Eсть прямая $l$ и плоскость $a$. Они перпендикулярны. По прямой может двигаться частица 1, а по плоскости — частица 2, масса каждой частицы $m$. Частицы притягиваются по закону гравитации. Трения нет.
Изначально частица 1 покоится, а вторую приводят в движение. Её скорость перпендикулярна линии, соединяющей частицы, а расстояние между частицами равно $R$. Найдите минимальное значение скорости второй частицы $v_{02}$, при котором частицы окажутся на бесконечном удалении друг от друга. Теперь частицы находятся на равных расстояниях от точки пересечения прямой и плоскости, расстояние между ними равно $R$. Частицам сообщают равные скорости $v_0$, лежащие в одной плоскости, перпендикулярной плоскости $\alpha$.
Найдите значение $v_0$, при котором частица 2 спустя большое время окончательно остановится на конечном расстоянии от начала координат и значение скорости $v_1$ первой частицы при этом.
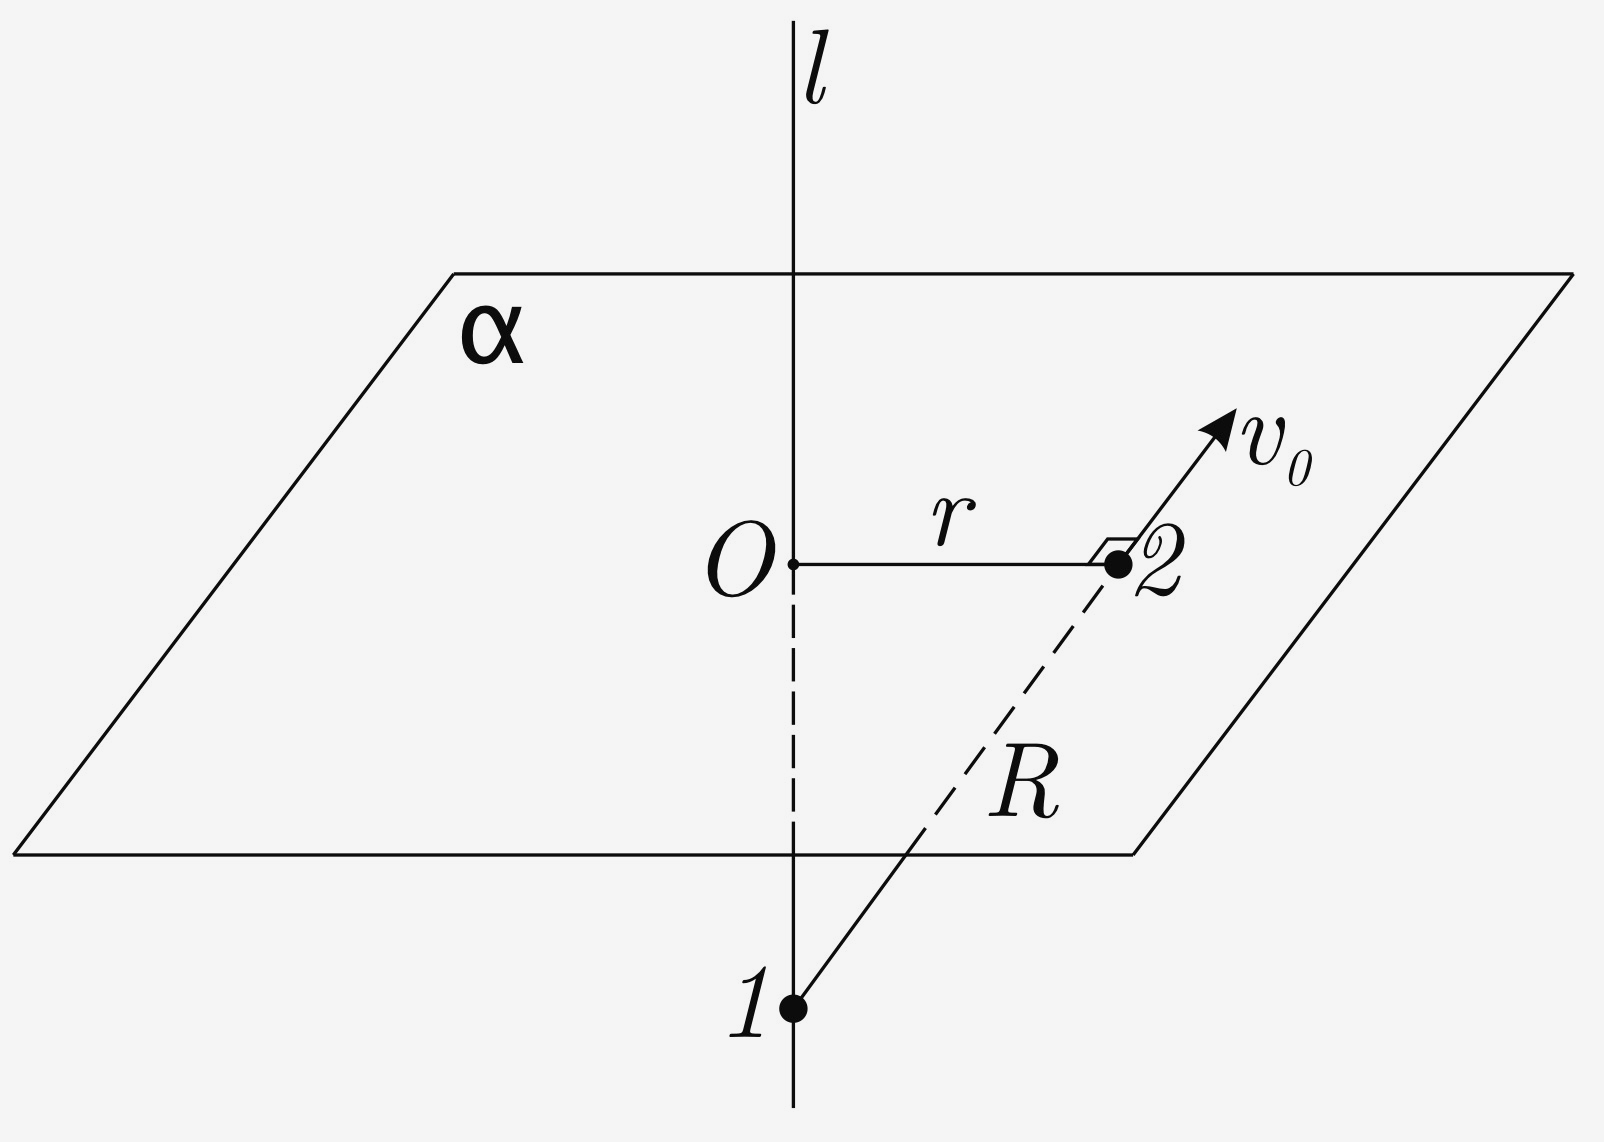
Темы:
T, Механика, Динамика, ЗСЭ, 2020, Сборы XY, X, Задача двух тел